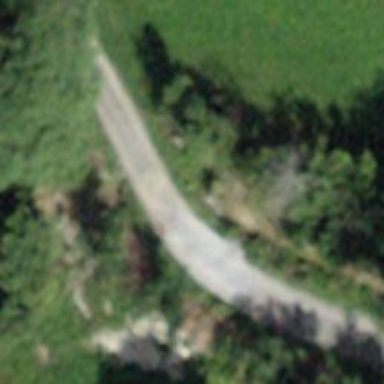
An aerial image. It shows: Culvert tunnel.